Field crop: tomato
Growth stage: 1
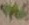
Species: solanum